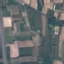
Land use / land cover class: PermanentCrop